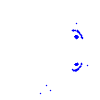
Particle: kaon